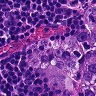
Metastatic tissue present: yes